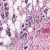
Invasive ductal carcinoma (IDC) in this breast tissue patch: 1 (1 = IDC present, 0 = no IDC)